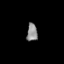
Tissue: prostate
Cell type: T cells
Senescence score: 0.2963
Nuclear area (px): 187
Mean DAPI intensity: 140.176